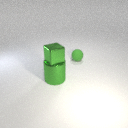
large green metal cylinder below small green metal cube